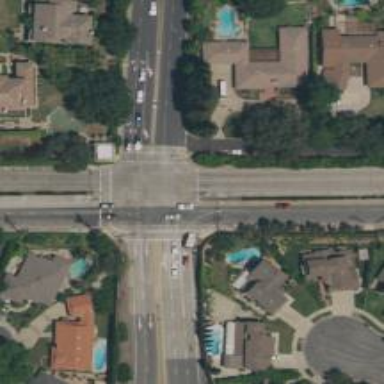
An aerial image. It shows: Solid stop line on the road.